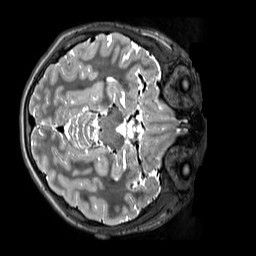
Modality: T2w
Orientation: axial
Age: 11
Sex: male
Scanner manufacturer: siemens
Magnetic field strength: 3 T
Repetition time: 3.2 s
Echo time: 0.408 s